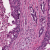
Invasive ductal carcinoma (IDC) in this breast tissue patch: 0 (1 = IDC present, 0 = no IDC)